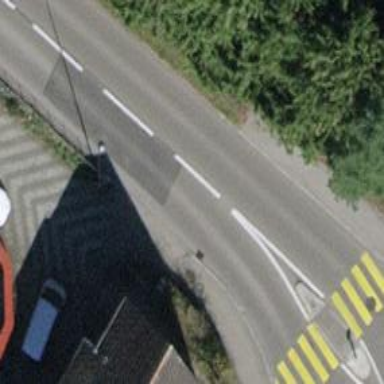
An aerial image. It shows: Asphalt road classified as tertiary.